Current action and preconditions to check: trajectory_clear

Your task: For each precondition in the list above, predict whether it will hold at this action.

Consider the current scene as observed from the mobile robot's camera, and analyze the predicted future states of all dynamic agents (e.g., people, animals, vehicles, or any moving entities) within the NEXT SECOND.

IMPORTANT: Only answer "very likely" if you are absolutely certain—based on strong, clear evidence—that a dynamic agent will violate the precondition in the predicted future state. Do NOT answer "very likely" for unlikely, ambiguous, or low-probability risks.

Ask yourself for each precondition: Is there a high probability, with clear and convincing evidence, that the predicted future states of any dynamic agent will interfere with the predicted future state of the currently executing action within the NEXT SECOND, causing that precondition to fail?

Assess the risk level based on these predictions. Use "likely" or "very likely" if motions create a clear risk of interference.

Use "neutral" or "improbable" if agents are nearby but their predicted paths are clearly diverging or non-conflicting.

Failure Risk Categories: "very improbable", "improbable", "neutral", "likely", "very likely"

Answer Format: Output ONLY the probability_of_failure value from these categories: "very improbable", "improbable", "neutral", "likely", "very likely"

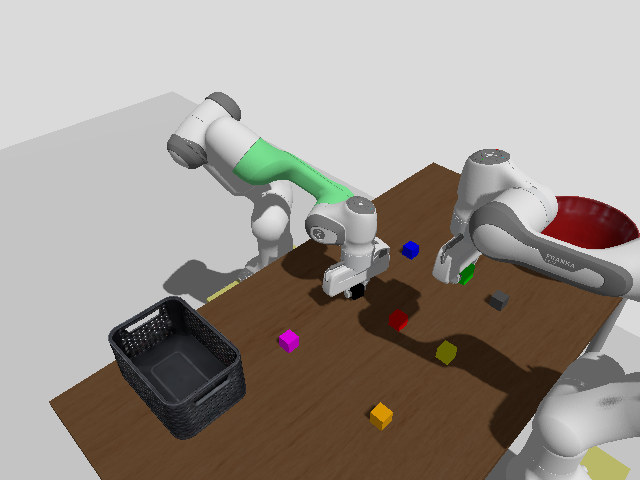

Answer: very improbable